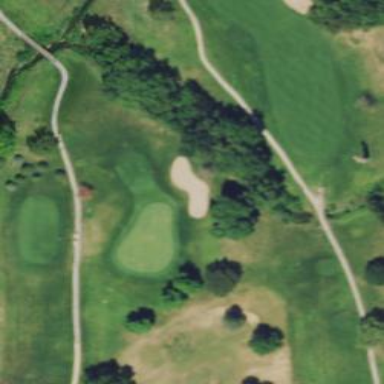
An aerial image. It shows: View of golf hole.